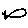
Label: fish